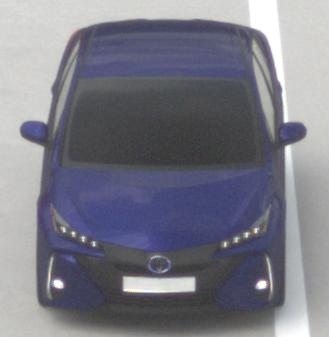
Make: Toyota
Model: Prius 1.8 Plug-In Hybrid
Detailed model: Prius (XW5) Plug-In
Model produced from: 2019/07
Model produced until: 2020/07
Doors: 5
Color: blue
Road condition: dry road
Daytime: morning or afternoon
Contrast: low contrast